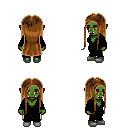
a pixel art fantasy rpg character, female body template, orc, green skin, gray robe, white pants, brown extra-long hairstyle, white slippers, four views (front, back, left, right), 2x2 character sprite sheet, small pixel art, hard edges, no anti-aliasing